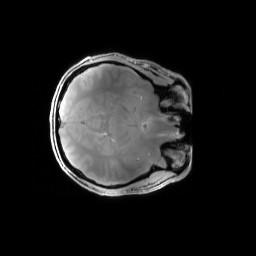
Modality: PDw
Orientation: axial
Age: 30
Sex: male
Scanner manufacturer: siemens
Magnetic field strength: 6.98 T
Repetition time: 1.3 s
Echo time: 0.00231 s